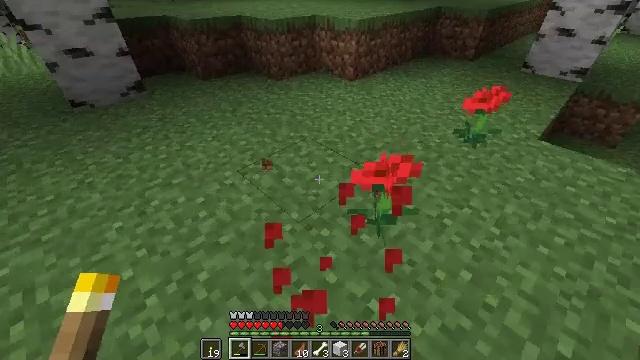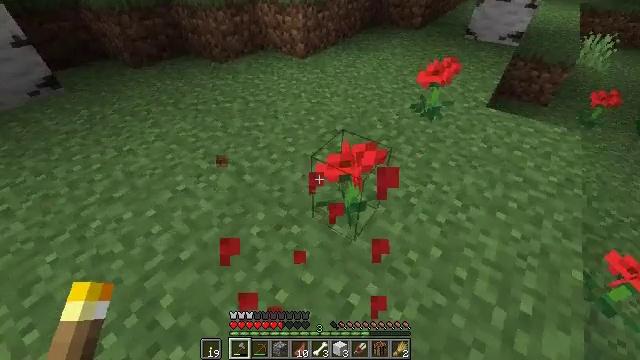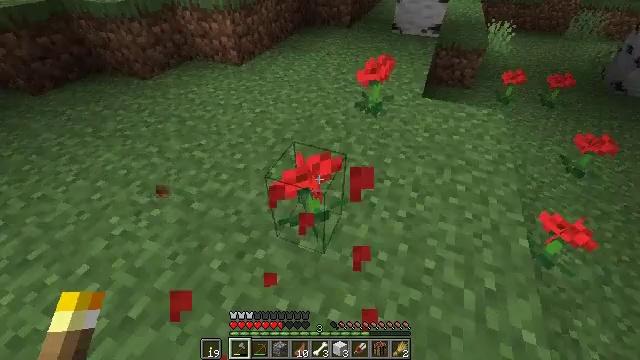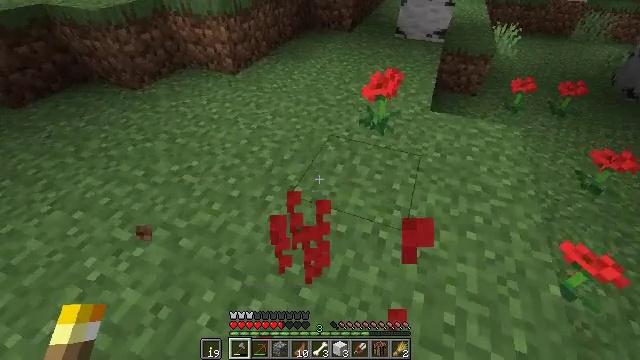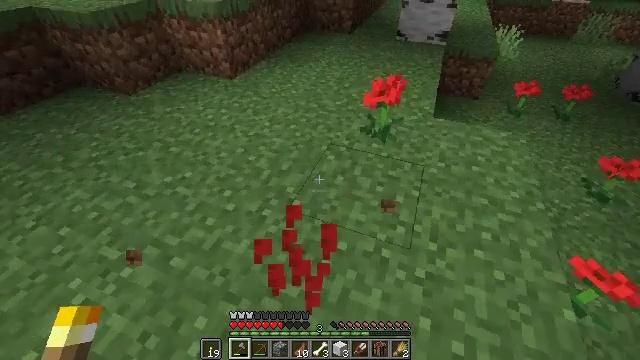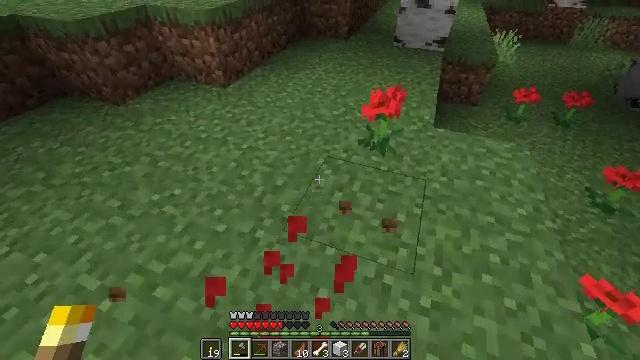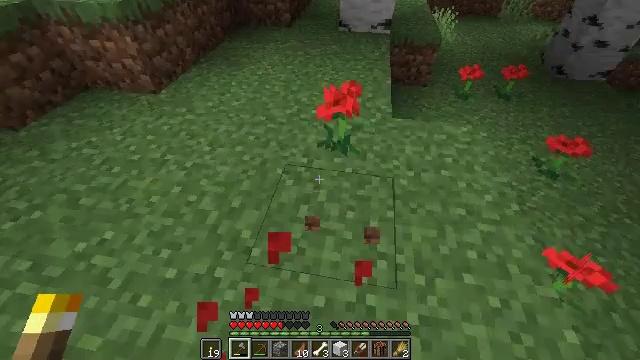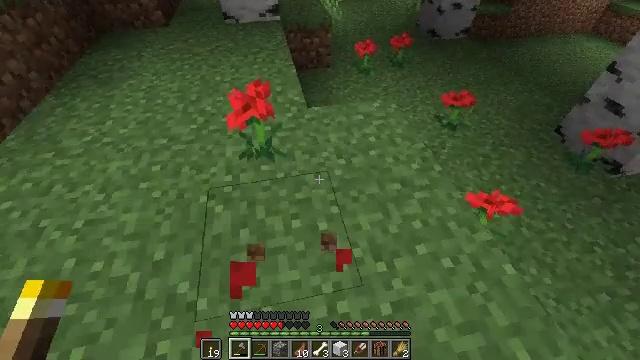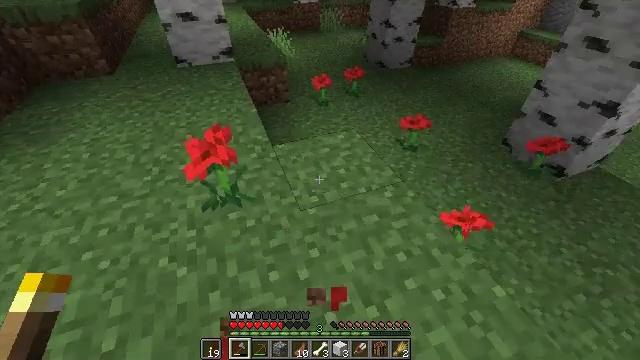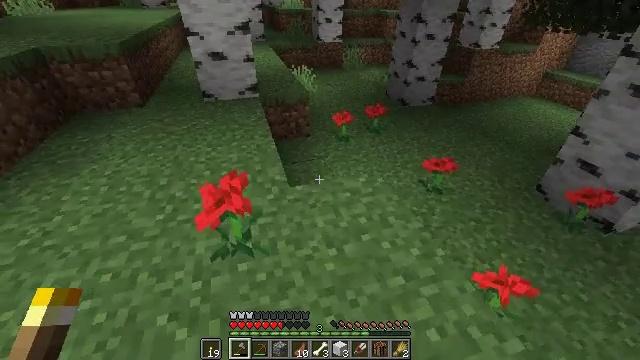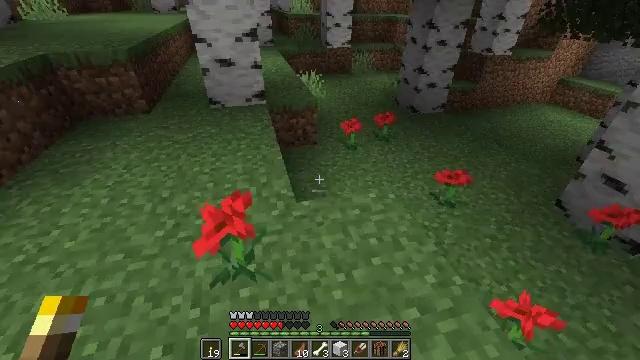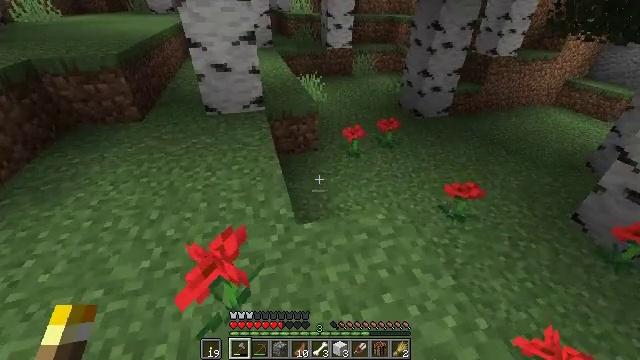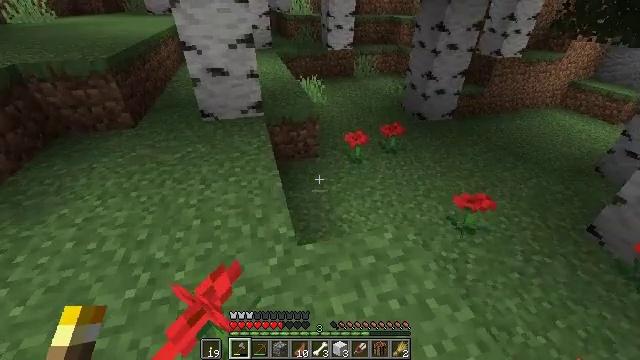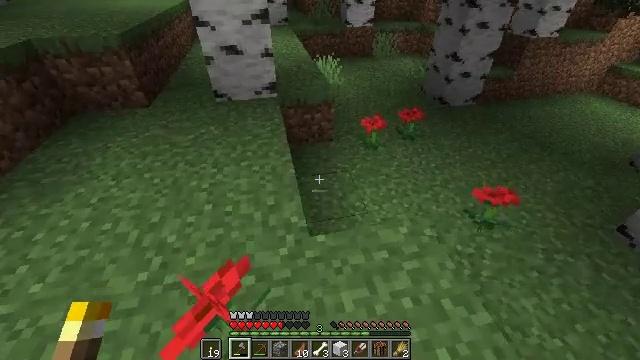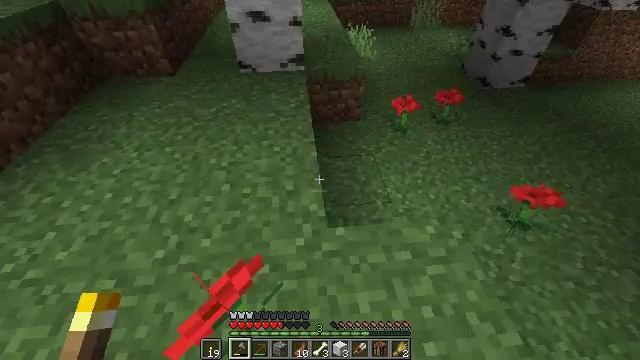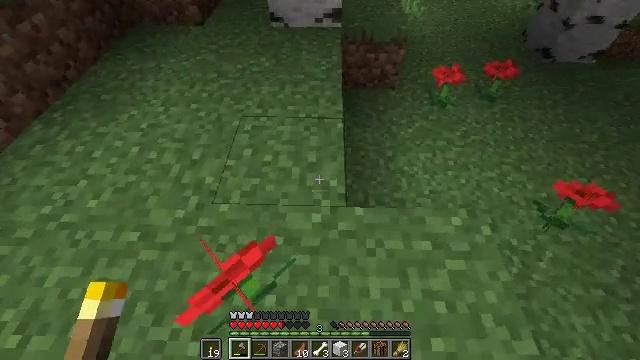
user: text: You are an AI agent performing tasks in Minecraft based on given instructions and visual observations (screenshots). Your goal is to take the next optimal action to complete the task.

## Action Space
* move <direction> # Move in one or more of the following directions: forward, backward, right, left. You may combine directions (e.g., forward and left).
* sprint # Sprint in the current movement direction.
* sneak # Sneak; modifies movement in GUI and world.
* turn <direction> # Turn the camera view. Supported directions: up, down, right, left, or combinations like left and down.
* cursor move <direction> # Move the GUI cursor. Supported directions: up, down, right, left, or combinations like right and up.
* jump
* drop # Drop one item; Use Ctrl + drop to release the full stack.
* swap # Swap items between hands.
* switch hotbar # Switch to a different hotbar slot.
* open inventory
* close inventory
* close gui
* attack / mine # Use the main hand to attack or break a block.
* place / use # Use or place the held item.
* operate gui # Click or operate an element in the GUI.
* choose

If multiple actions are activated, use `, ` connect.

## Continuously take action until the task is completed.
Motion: motion action
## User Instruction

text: Break the poppy plant.
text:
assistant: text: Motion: move forward, turn right and down
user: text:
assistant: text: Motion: move forward, turn right
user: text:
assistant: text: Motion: move forward, attack / mine
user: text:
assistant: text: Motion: move forward, attack / mine
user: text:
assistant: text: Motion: move forward, attack / mine
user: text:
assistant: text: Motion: move forward, turn right and down
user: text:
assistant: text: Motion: move forward, turn right and down
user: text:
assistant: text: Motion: move forward, turn right and up
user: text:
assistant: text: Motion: move forward, turn left and up
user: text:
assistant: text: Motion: move forward, turn left
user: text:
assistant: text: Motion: move forward, attack / mine
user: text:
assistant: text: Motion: move forward, attack / mine
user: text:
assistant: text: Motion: move forward, turn left and down, attack / mine
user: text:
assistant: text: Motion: move forward, turn left and down
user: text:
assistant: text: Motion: move forward, turn left and down
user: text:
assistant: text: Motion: move forward, turn left and down
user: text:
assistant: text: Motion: move forward, turn left and down
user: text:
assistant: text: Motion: move forward, turn left and down, attack / mine
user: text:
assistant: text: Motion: move forward, turn left, attack / mine
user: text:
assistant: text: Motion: move forward, turn left
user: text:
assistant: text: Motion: move forward, turn left and down
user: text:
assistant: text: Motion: move forward, turn left and down
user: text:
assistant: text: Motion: turn left and up
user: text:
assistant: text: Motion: turn left and up
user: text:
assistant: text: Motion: turn left and up
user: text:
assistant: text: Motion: turn left and up
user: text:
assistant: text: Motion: turn left and up
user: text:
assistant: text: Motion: turn right
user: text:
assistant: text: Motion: turn right and down
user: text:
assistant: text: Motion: turn right and down